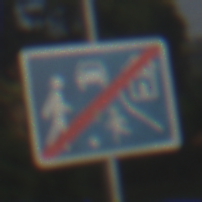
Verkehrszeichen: EndeVerkehrsberuhigterBereich
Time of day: SunriseSunset
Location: Outdoor (Suburban)
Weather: PartlyCloudy
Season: NotSpecified
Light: Natural